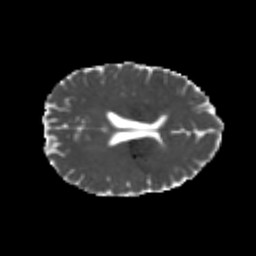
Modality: MD
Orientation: axial
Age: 20
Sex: female
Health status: healthy
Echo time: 0.074 s